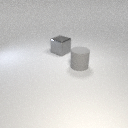
large gray rubber cylinder in front of large gray metal cube